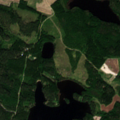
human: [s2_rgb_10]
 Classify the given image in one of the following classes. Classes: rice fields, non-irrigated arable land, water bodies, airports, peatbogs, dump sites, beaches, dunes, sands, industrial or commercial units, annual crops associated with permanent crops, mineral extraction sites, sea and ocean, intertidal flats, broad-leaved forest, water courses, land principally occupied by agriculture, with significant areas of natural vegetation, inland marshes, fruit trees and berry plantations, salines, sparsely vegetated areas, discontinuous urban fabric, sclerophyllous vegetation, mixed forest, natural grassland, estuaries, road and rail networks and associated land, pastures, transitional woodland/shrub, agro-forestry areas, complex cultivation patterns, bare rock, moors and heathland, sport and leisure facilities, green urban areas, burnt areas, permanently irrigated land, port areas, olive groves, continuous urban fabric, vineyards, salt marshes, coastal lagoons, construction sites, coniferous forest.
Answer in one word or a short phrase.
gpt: land principally occupied by agriculture, with significant areas of natural vegetation, coniferous forest, mixed forest, transitional woodland/shrub, water bodies